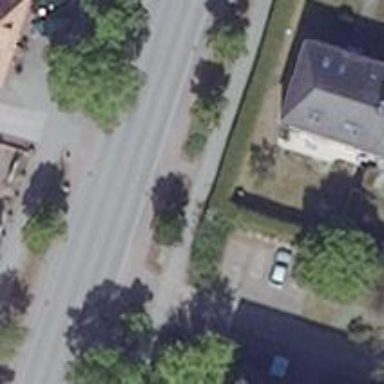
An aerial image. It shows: Tertiary road with cycle track.